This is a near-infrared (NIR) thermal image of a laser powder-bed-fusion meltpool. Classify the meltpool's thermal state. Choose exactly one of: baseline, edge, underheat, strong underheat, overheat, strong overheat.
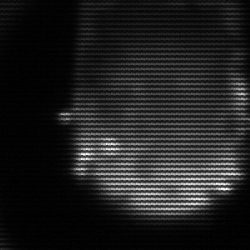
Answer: edge